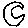
Label: moon